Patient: sex F, age 63
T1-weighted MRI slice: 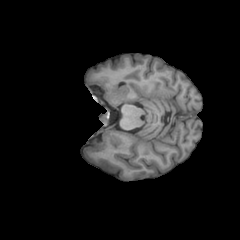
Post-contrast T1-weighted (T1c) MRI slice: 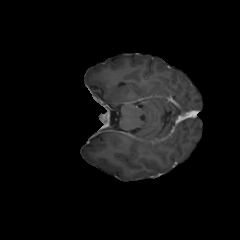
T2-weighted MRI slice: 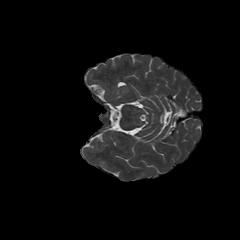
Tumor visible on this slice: no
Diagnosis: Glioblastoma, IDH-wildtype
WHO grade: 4